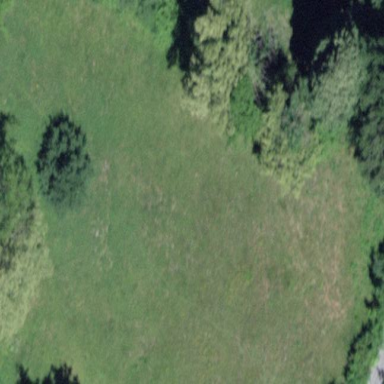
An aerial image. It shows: Beautiful meadow.